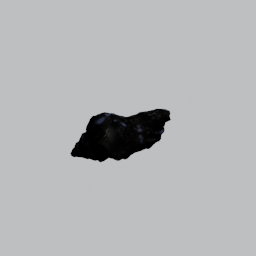
Label: animals